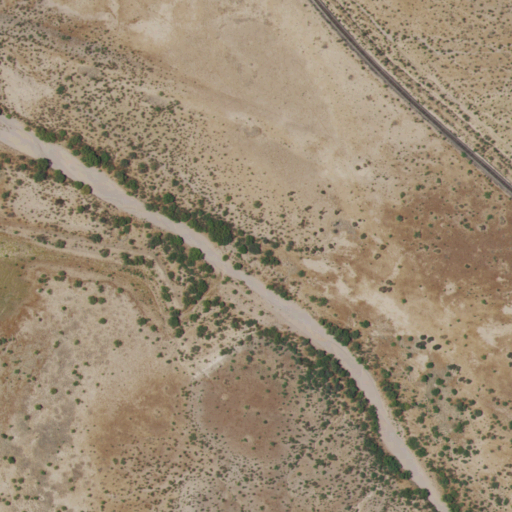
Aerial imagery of valley in New Mexico named Stanford Draw containing grassland and shrub